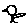
Label: bird